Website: apple
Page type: customer-info-address
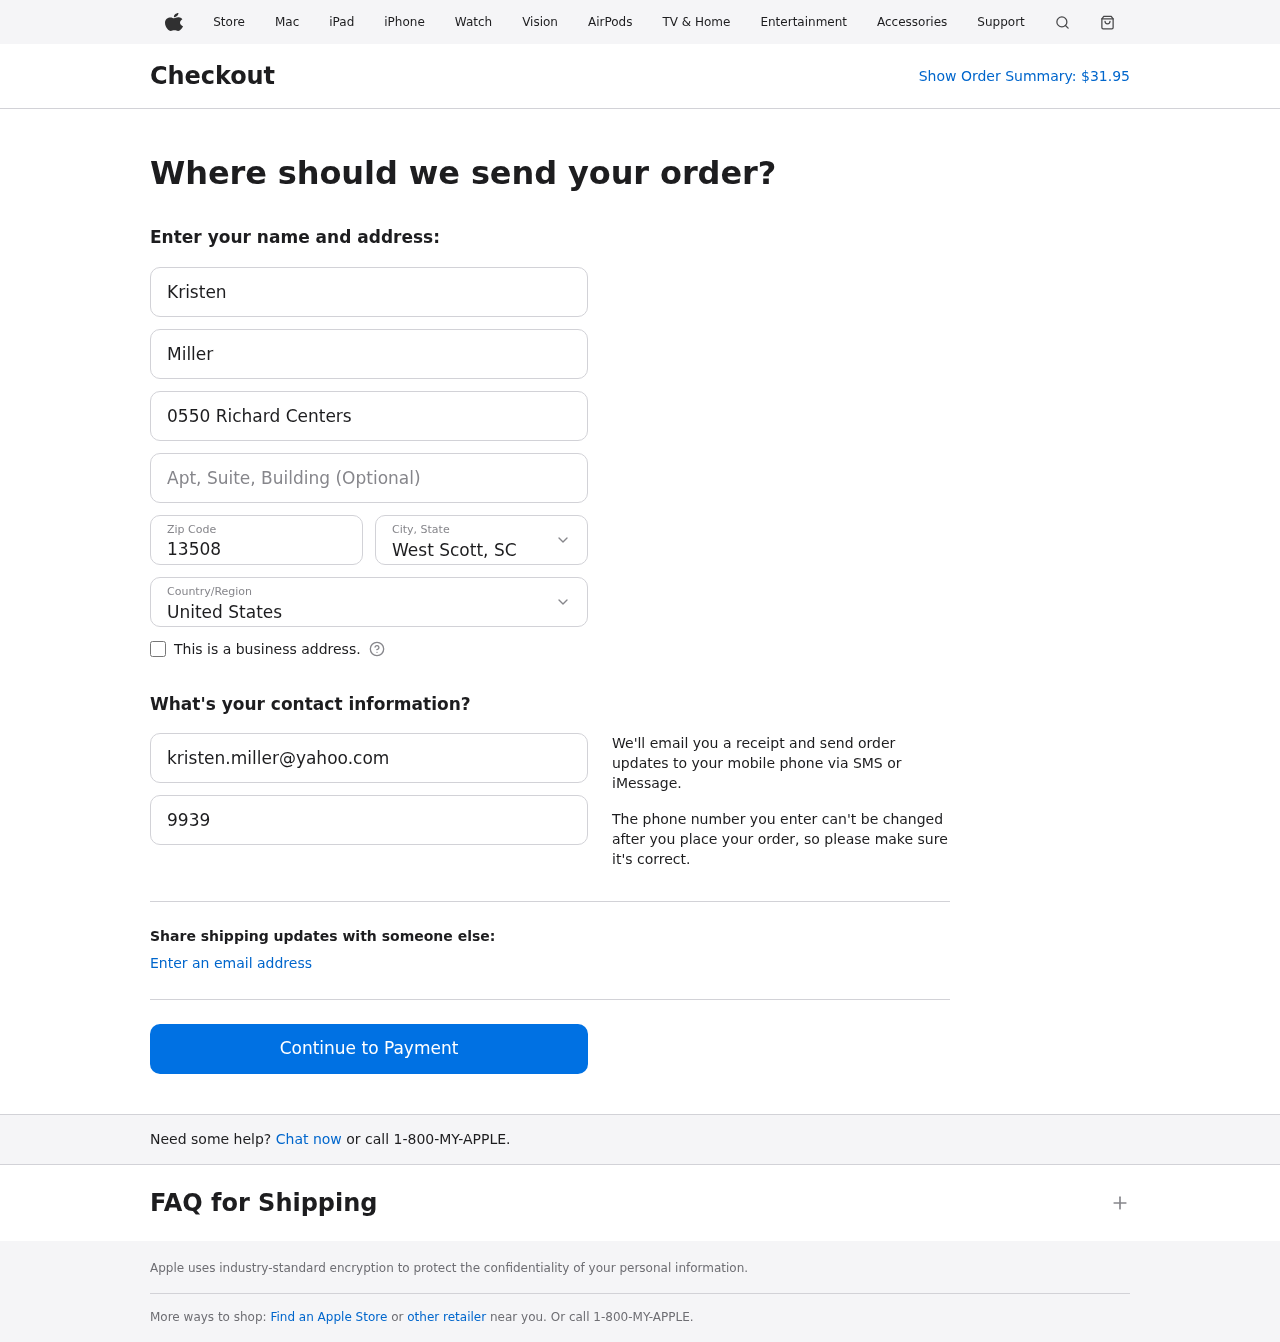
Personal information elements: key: PII_CITY_STATE
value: West Scott, SC
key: PII_COUNTRY
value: United States
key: PII_EMAIL
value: kristen.miller@yahoo.com
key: PII_FIRSTNAME
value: Kristen
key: PII_LASTNAME
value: Miller
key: PII_PHONE
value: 9939766218
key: PII_POSTCODE
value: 13508
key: PII_STREET
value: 0550 Richard Centers
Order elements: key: ORDER_TOTAL
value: $31.95